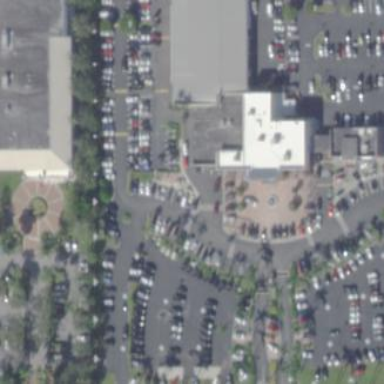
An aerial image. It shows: Building housing car shop.